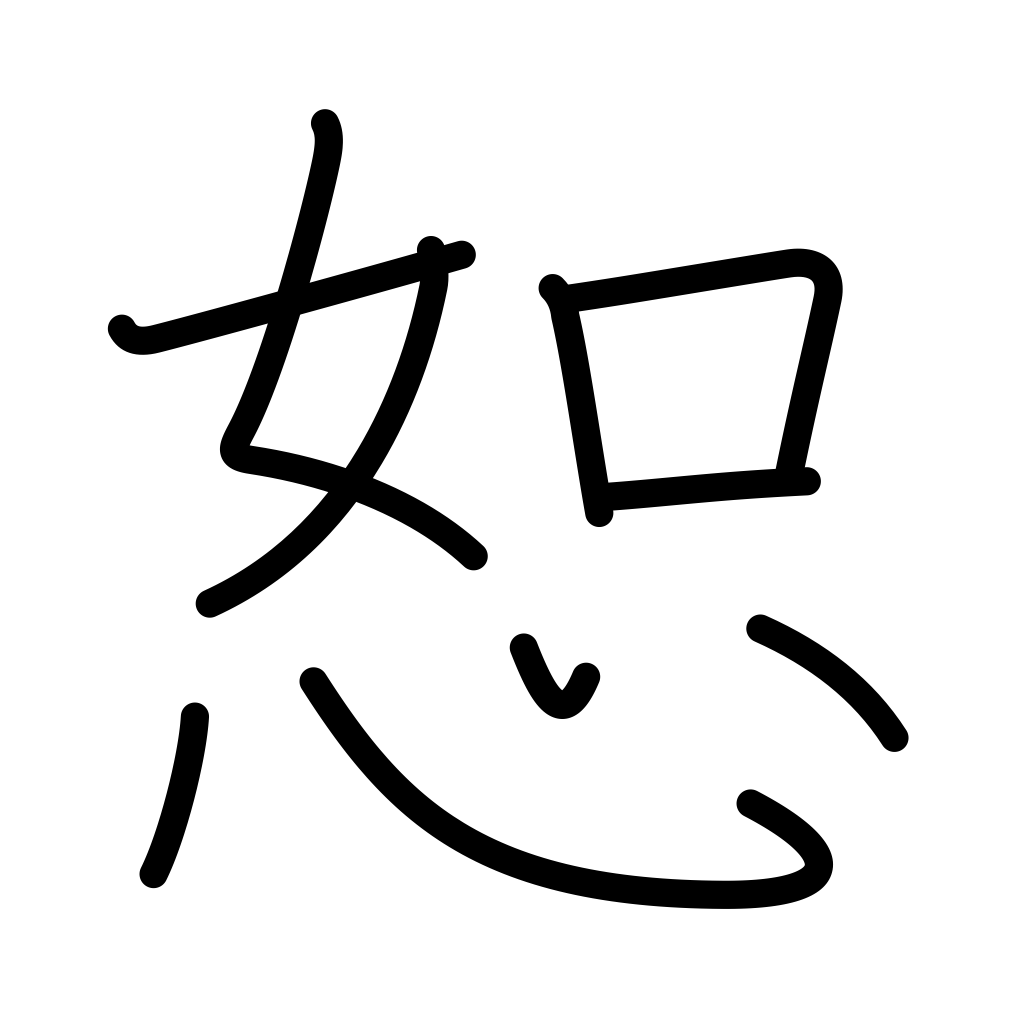
Meaning: excuse, tolerate, forgive